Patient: sex M, age 57
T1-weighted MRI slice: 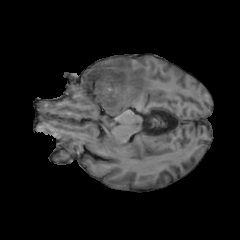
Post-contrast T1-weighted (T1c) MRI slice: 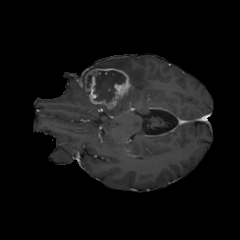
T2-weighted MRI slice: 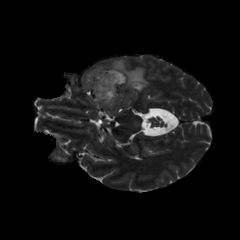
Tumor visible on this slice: yes
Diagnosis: Glioblastoma, IDH-wildtype
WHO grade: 4